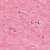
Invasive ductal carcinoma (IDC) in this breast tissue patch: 0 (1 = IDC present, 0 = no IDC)